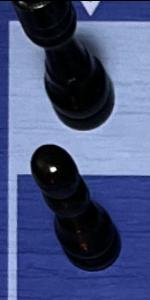
Label: Pawn_Black